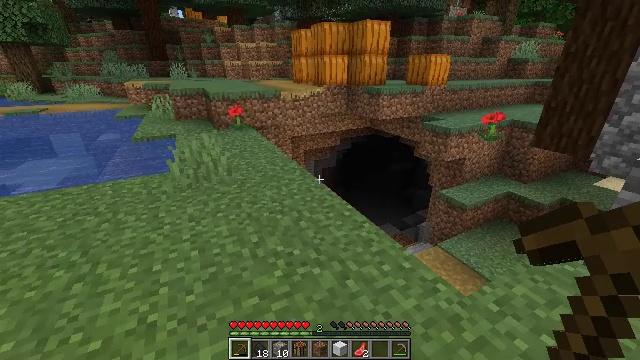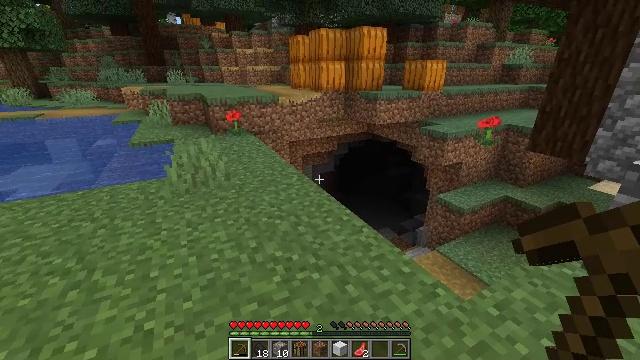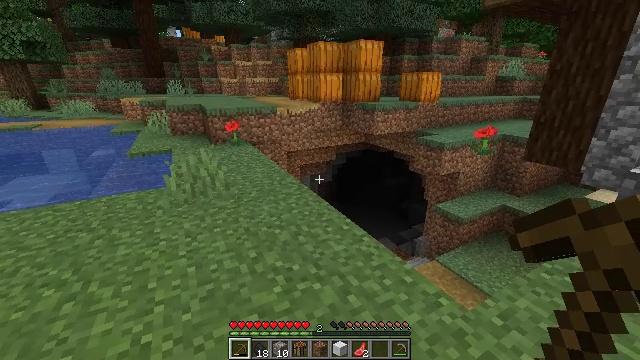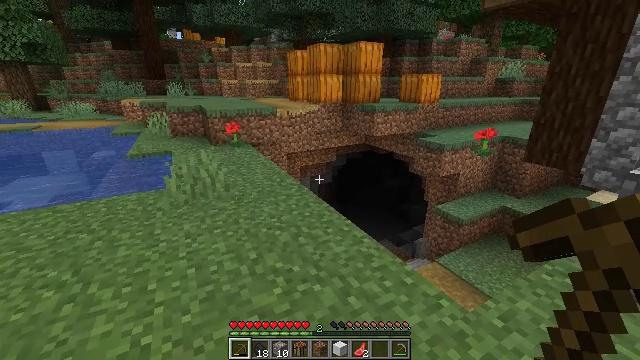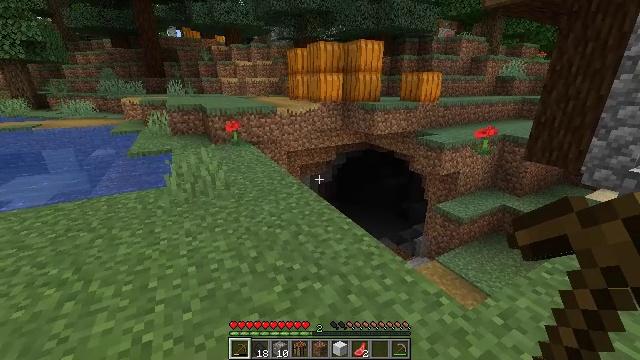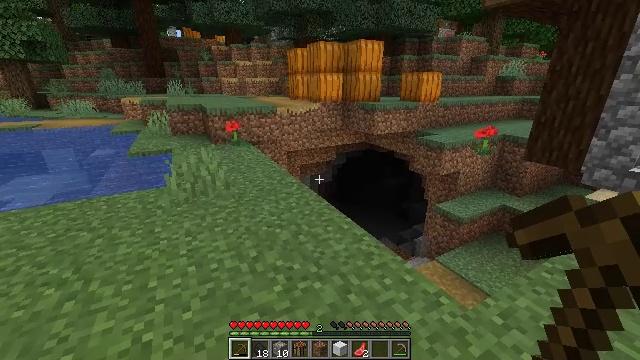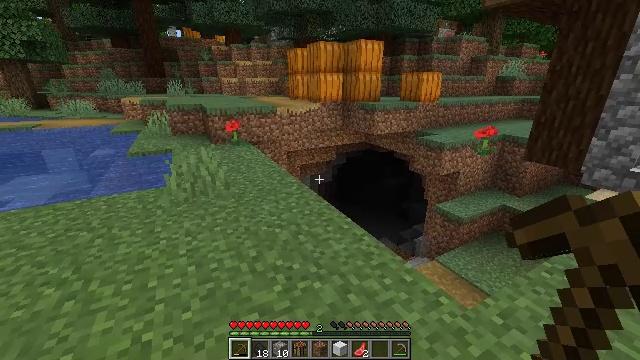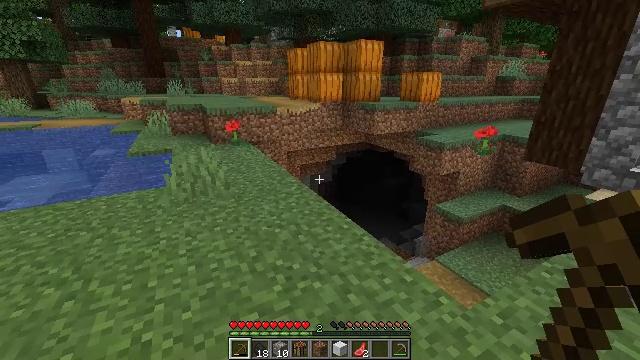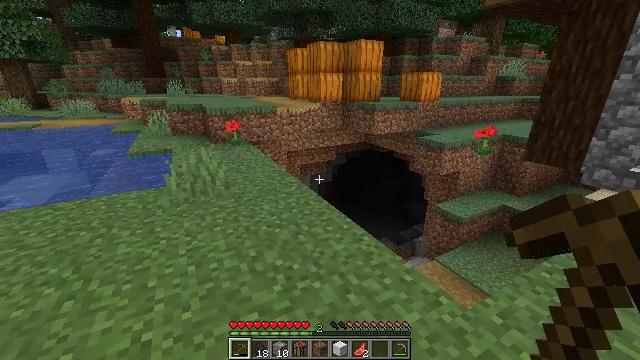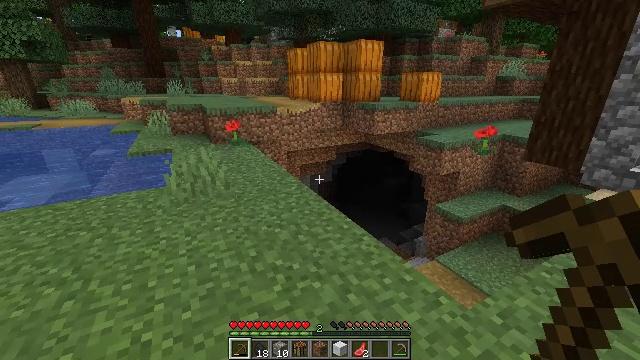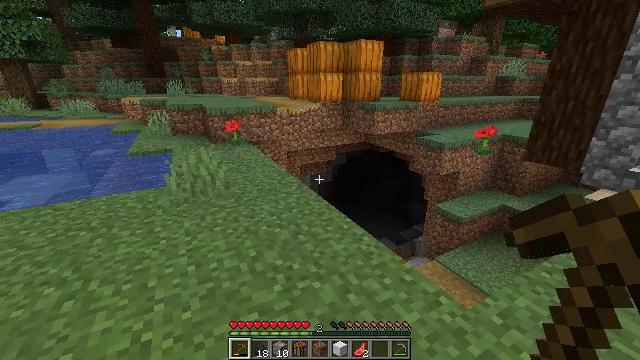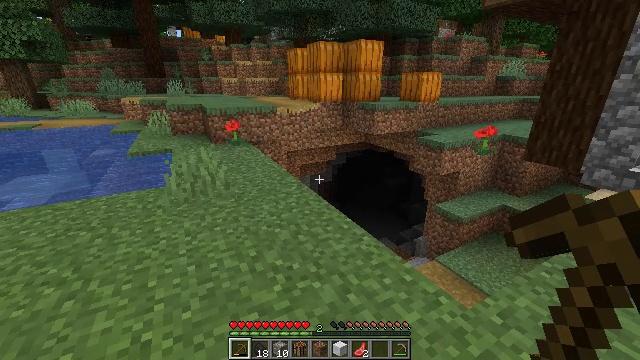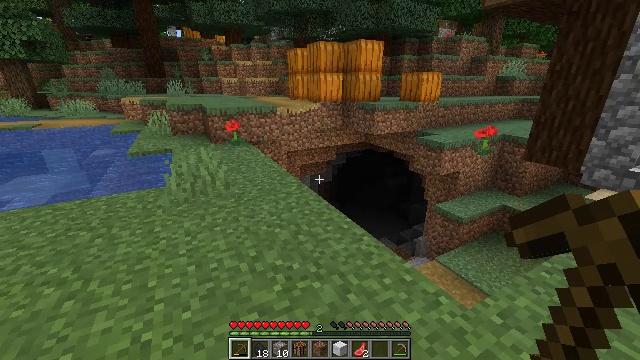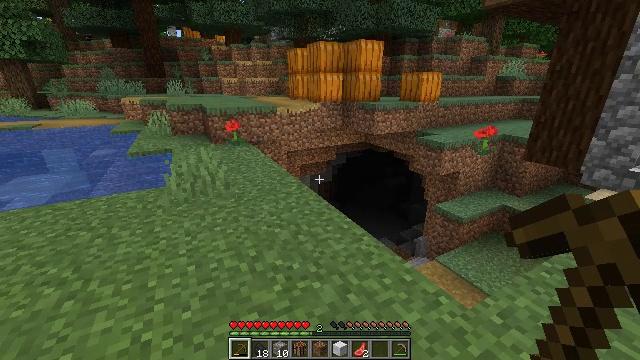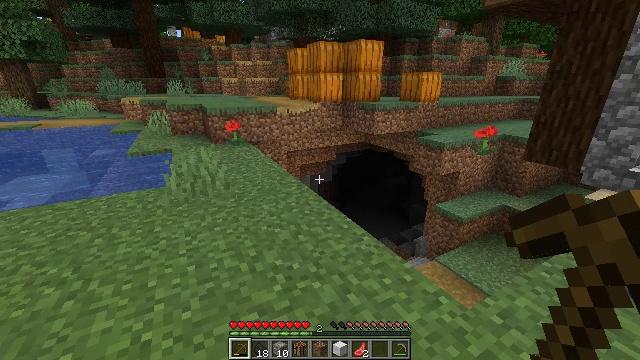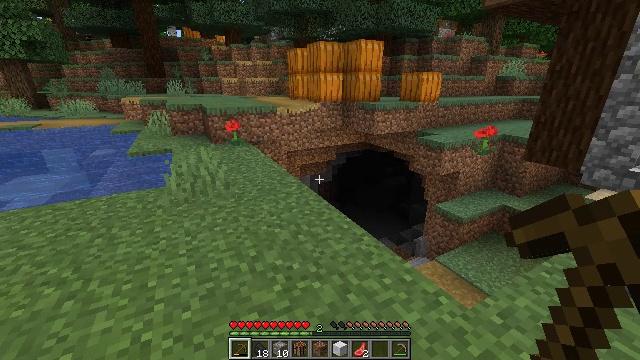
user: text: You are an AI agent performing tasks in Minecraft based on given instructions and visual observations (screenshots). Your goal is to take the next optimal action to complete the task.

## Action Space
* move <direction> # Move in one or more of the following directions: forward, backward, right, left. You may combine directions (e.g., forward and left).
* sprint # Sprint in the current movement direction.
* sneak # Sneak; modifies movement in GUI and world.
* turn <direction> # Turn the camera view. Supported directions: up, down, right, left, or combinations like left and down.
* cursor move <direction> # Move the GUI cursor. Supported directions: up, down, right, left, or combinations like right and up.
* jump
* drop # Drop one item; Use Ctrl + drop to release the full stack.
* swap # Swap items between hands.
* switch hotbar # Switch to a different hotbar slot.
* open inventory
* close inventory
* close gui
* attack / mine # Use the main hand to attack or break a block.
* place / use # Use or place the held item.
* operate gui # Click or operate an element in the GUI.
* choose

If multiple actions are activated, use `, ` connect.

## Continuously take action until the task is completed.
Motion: motion action
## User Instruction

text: Retrieve the blue bed from the ground.
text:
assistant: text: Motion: turn up
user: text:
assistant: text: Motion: turn up
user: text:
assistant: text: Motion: no_op
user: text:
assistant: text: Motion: no_op
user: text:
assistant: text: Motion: no_op
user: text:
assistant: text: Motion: no_op
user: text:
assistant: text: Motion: no_op
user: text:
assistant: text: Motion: no_op
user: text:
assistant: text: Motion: no_op
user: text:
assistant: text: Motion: no_op
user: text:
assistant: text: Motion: no_op
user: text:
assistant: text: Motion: no_op
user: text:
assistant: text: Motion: no_op
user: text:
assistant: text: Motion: no_op
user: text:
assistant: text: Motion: no_op
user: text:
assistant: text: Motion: no_op
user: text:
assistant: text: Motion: no_op
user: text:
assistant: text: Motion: no_op
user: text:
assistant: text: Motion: no_op
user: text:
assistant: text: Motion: no_op
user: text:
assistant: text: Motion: no_op
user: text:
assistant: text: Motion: no_op
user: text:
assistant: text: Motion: no_op
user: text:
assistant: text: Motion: no_op
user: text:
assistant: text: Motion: no_op
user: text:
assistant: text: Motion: move right
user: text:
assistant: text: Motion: move right
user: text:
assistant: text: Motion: move right
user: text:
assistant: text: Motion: move right
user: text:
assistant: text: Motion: move right